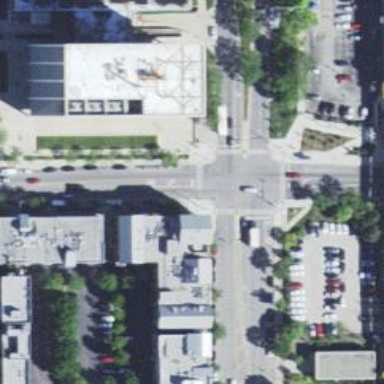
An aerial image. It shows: Footway with traffic island for pedestrians.